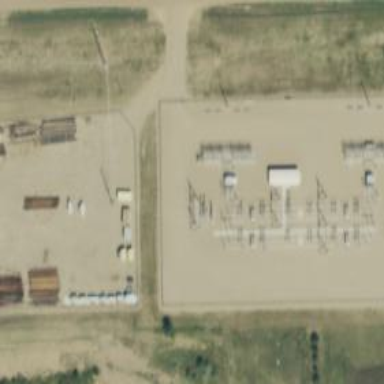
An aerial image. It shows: Switch used for power control.